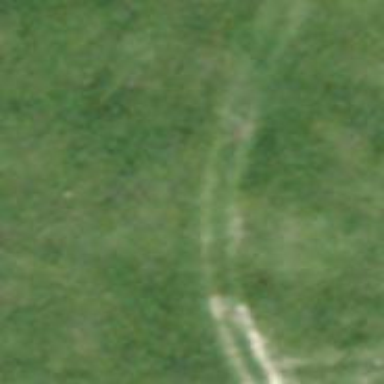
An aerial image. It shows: Track with grade 5 tracktype.